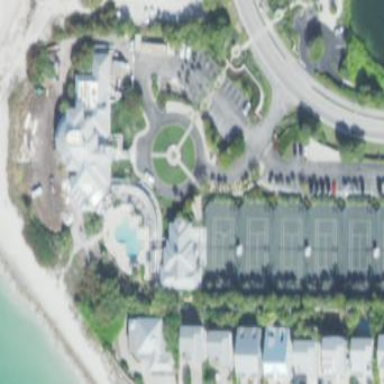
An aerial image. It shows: Beach resort building located in leisure land area.